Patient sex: M
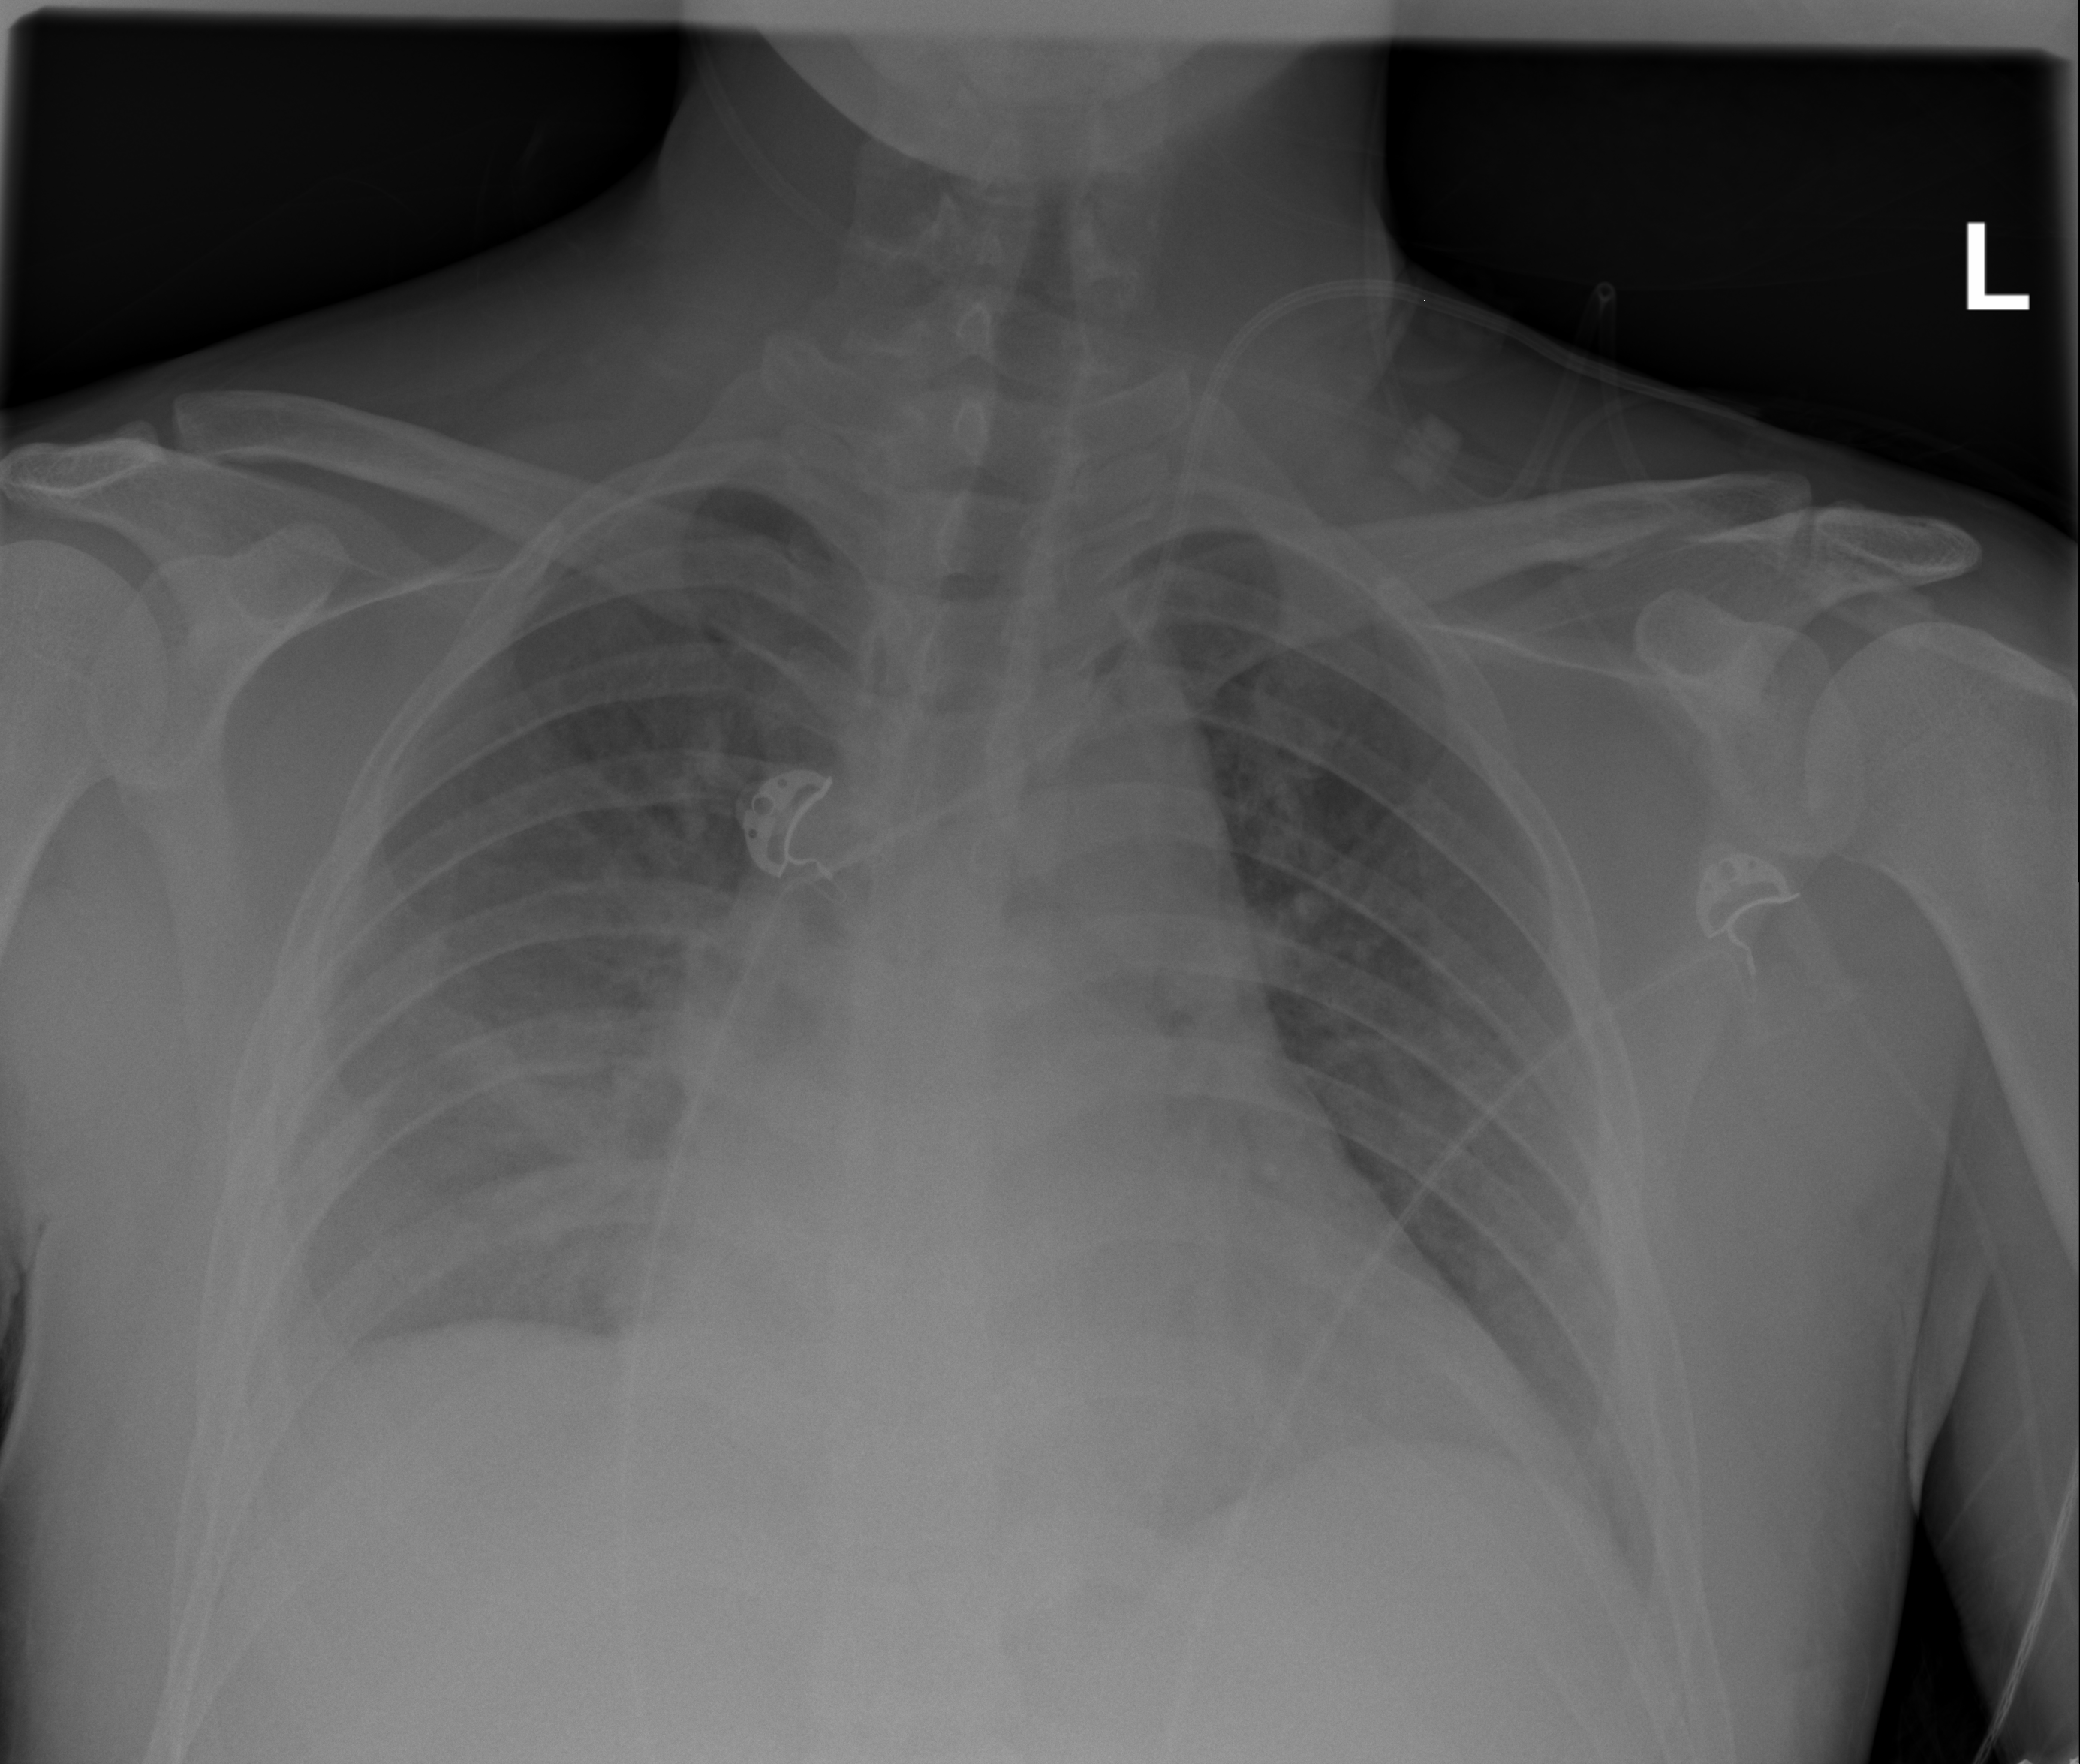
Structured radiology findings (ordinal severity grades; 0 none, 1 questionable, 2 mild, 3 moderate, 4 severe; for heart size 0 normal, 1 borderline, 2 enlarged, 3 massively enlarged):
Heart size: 2
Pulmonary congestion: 2
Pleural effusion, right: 2
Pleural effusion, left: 2
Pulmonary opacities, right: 2
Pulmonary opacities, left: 1
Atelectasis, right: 2
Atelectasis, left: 2